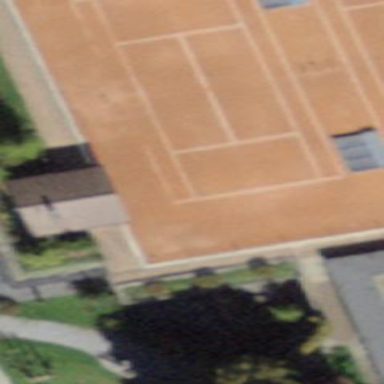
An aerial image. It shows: Sandy tennis court.